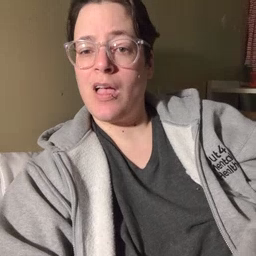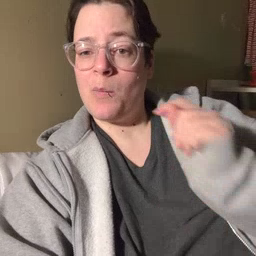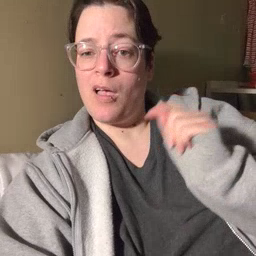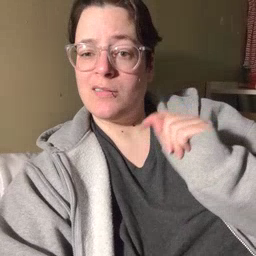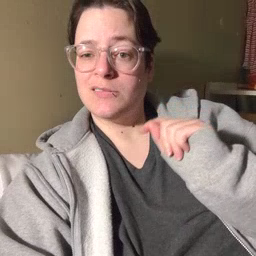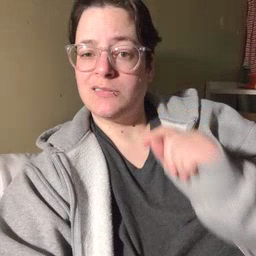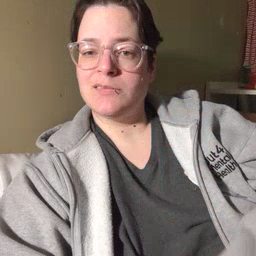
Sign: potty